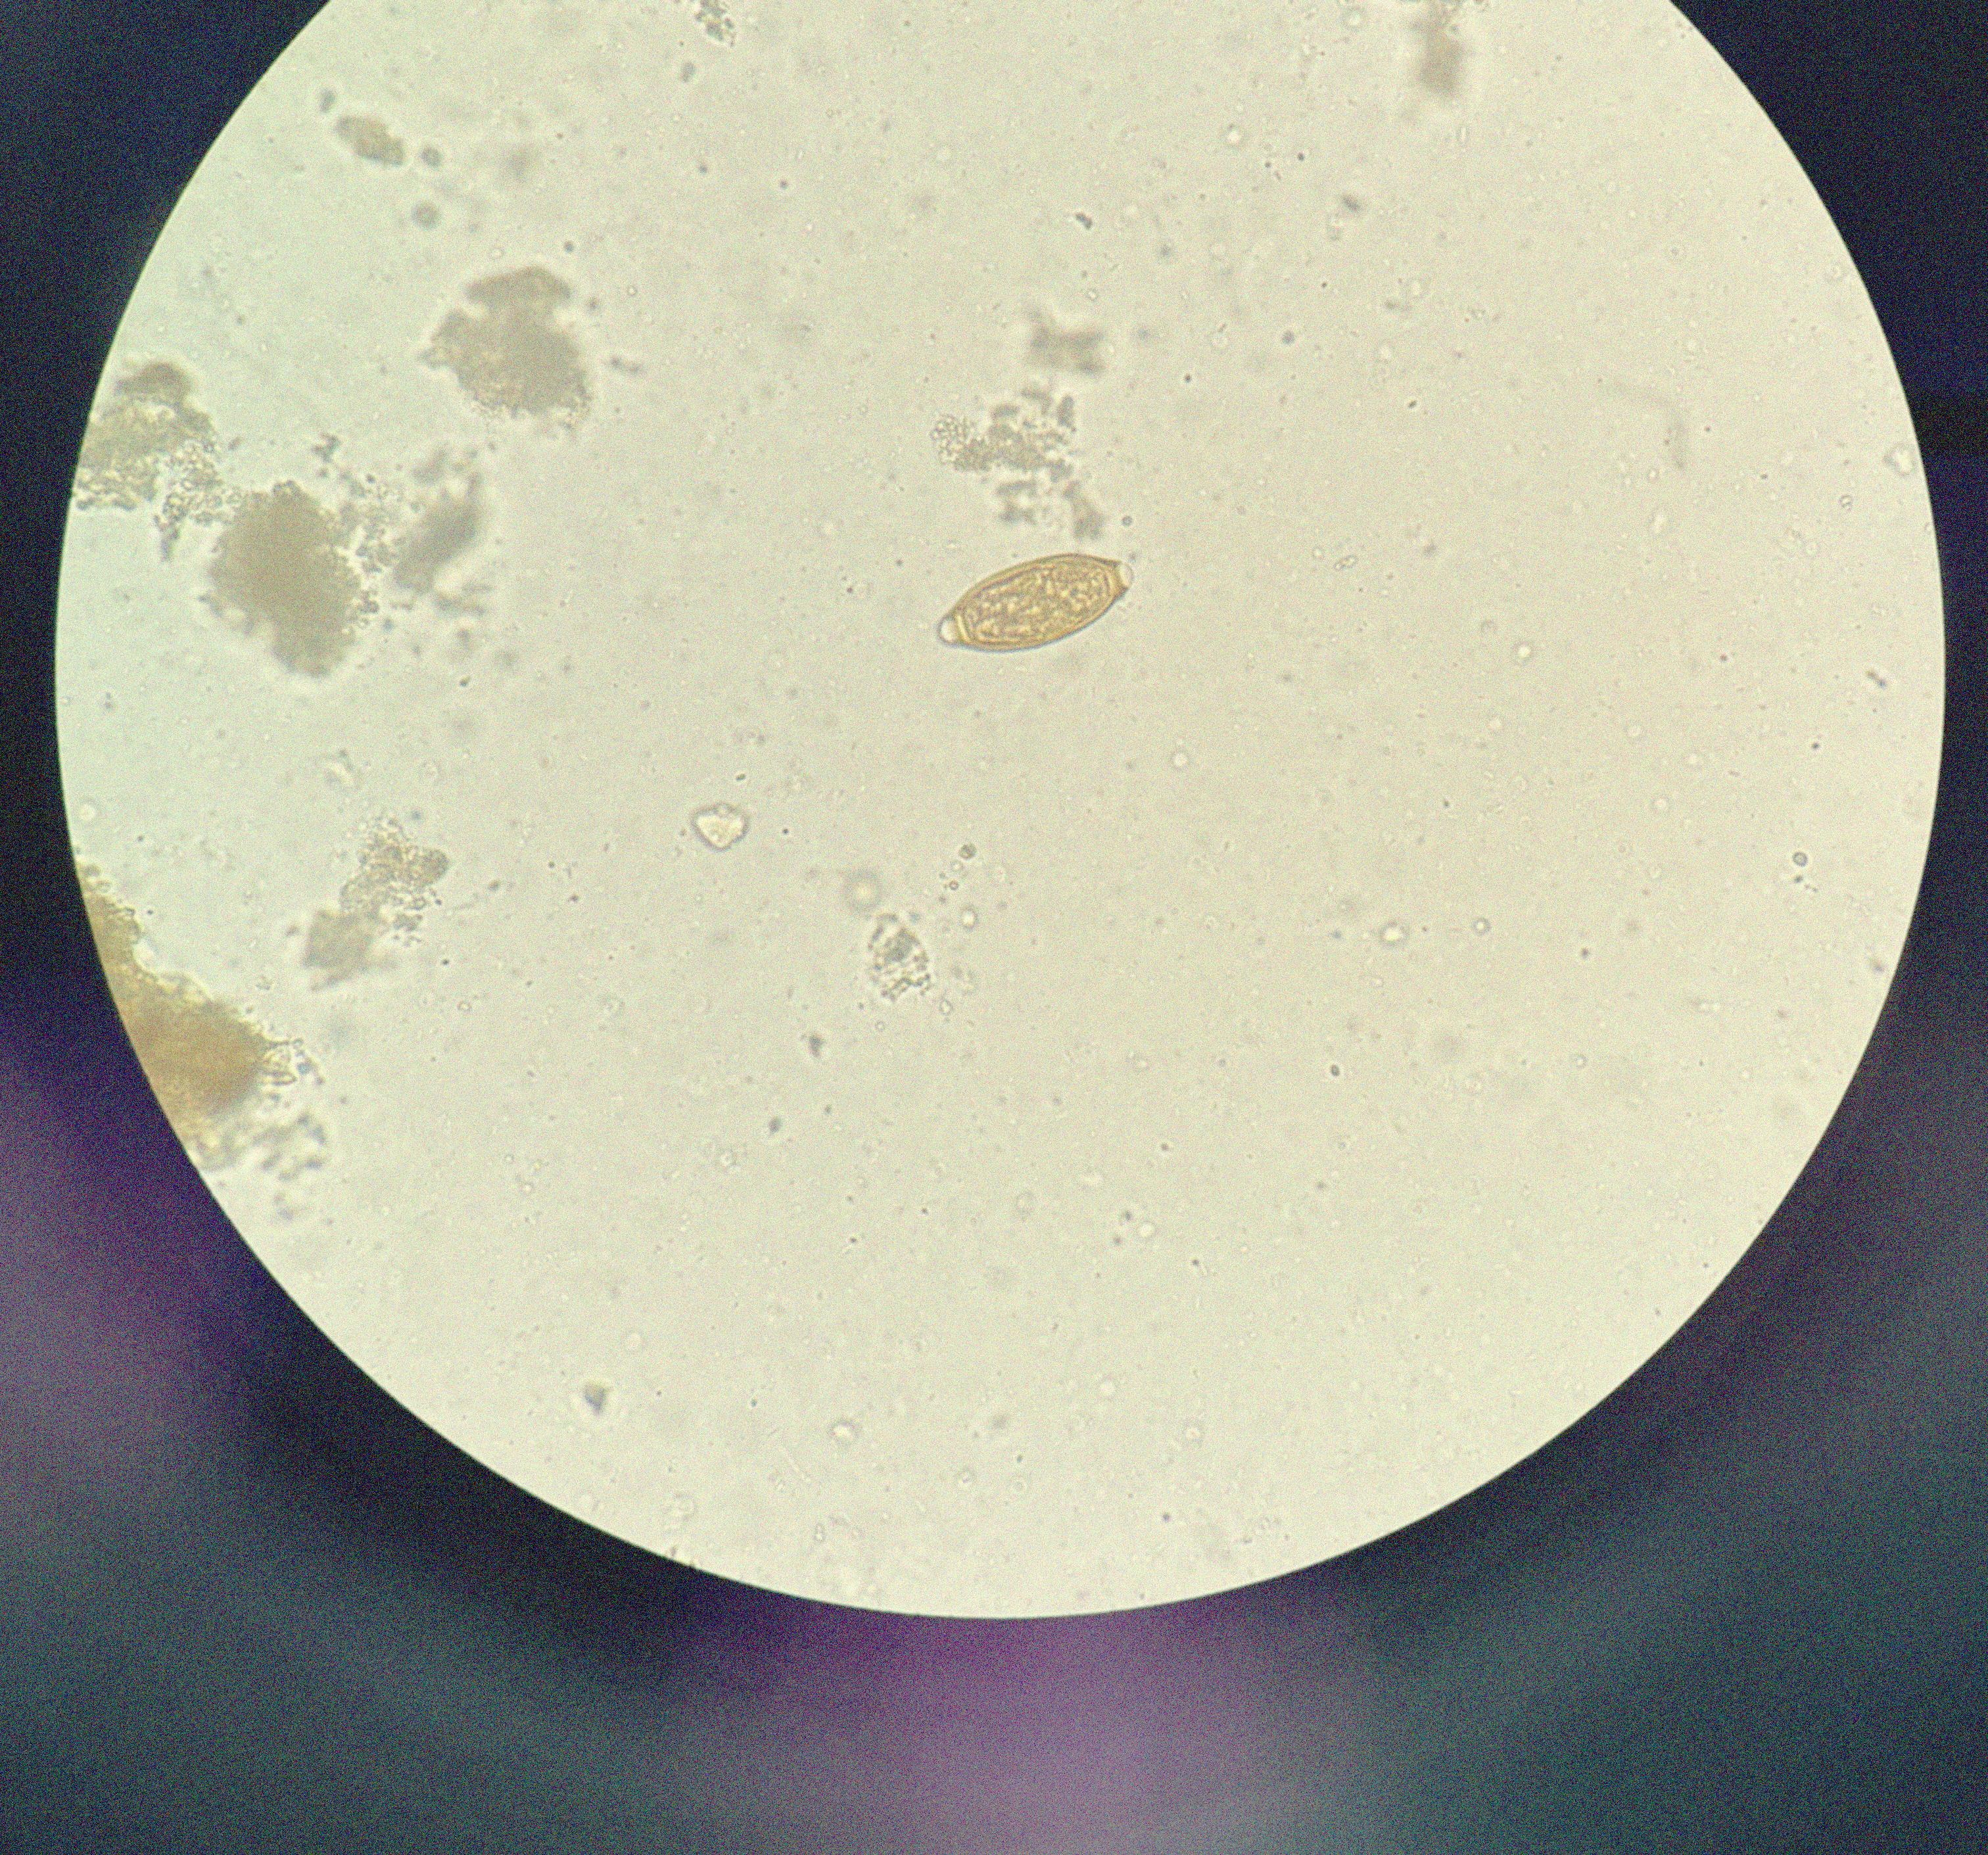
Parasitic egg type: Trichuris trichiura